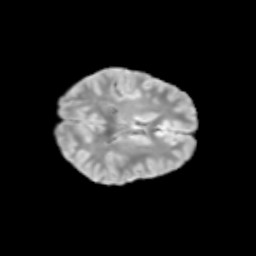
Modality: T2w
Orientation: axial
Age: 11
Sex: female
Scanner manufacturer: siemens
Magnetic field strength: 3 T
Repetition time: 3.8 s
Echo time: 0.07 s